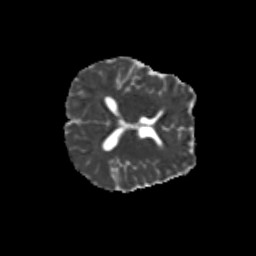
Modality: MD
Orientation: axial
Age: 11
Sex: male
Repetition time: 9.512 s
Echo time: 0.089 s